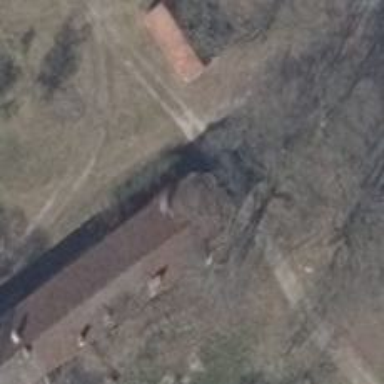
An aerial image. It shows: Stable.